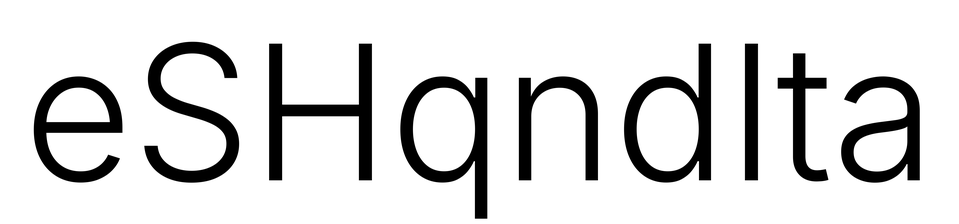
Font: Inter_Light